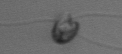
Label: flagellate_morphotype1